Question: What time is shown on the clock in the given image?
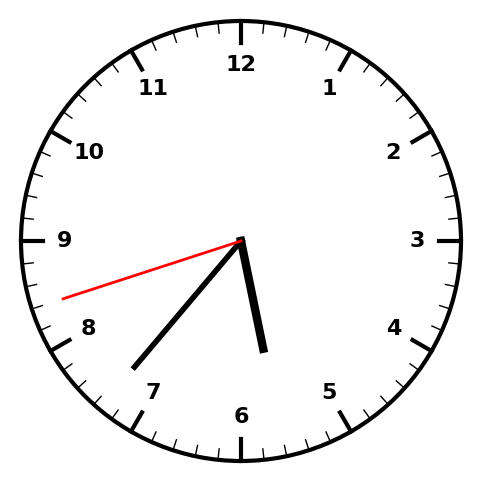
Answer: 05:36:42